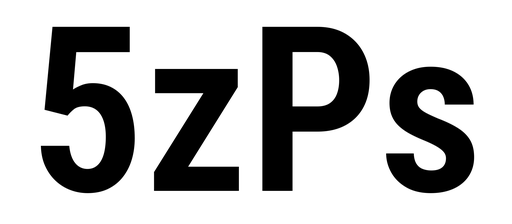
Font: Roboto_Condensed_SemiBold